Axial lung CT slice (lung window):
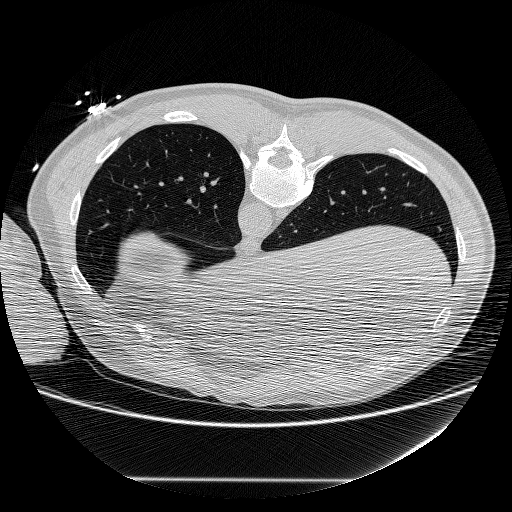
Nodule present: no